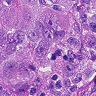
Metastatic tissue present: yes